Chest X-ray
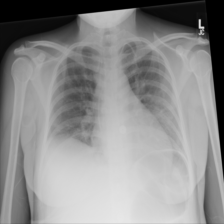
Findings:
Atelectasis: negative
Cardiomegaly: negative
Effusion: negative
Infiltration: negative
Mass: negative
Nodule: negative
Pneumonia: negative
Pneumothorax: negative
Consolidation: negative
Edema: negative
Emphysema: negative
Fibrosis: negative
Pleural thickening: negative
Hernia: negative